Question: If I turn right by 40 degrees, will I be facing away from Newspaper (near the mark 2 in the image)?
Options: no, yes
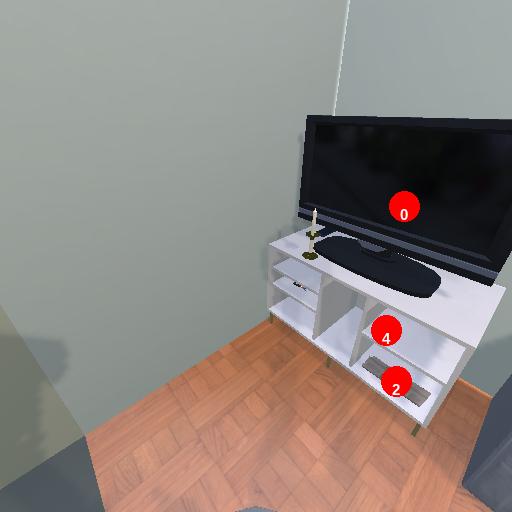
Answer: no